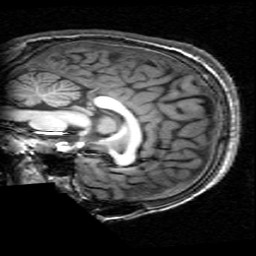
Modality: T1w
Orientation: sagittal
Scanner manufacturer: ge
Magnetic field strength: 3 T
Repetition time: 0.008948 s
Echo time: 0.001784 s